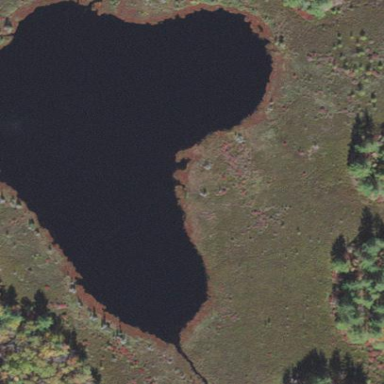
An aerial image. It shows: Serene pond surrounded by nature.